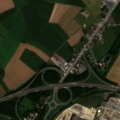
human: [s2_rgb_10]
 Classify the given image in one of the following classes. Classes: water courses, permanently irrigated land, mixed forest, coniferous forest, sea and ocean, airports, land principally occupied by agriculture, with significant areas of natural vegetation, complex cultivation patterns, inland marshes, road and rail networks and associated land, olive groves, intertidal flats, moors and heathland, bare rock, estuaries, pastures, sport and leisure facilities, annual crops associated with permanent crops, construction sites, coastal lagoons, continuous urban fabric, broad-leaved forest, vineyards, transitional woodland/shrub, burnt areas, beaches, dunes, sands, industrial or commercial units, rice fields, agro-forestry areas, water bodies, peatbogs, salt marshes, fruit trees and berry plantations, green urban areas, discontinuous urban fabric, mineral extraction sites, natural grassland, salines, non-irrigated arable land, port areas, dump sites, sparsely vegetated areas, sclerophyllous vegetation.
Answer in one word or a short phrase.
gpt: discontinuous urban fabric, industrial or commercial units, road and rail networks and associated land, non-irrigated arable land, complex cultivation patterns